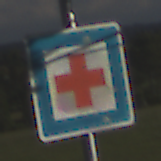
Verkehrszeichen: ErsteHilfe
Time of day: MorningAfternoon
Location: Outdoor (Nature)
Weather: PartlyCloudy
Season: NotSpecified
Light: Natural